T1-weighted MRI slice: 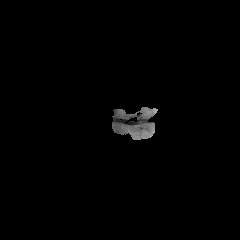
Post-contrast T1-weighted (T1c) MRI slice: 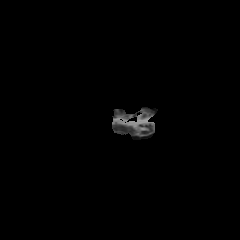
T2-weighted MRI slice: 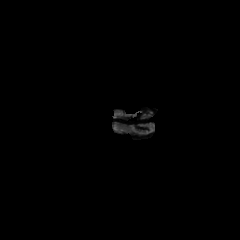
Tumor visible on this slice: no